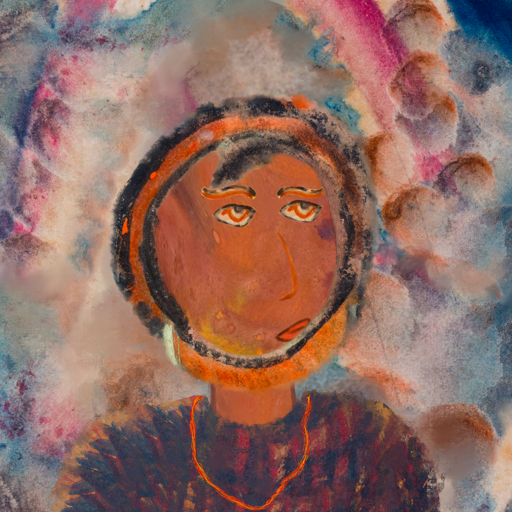
Background: Rupkatha, Head And Neck Side: Mother_And_Son_Son, Face Side: Experience, Bust: In_The_Sun, Hair Side: Childish, Head Accessory: Blank, Second Necklace: Gypsy_Mother_2, Necklace: Blank, Baby: Blank